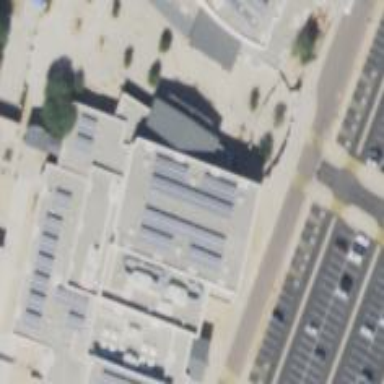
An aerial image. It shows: School building.